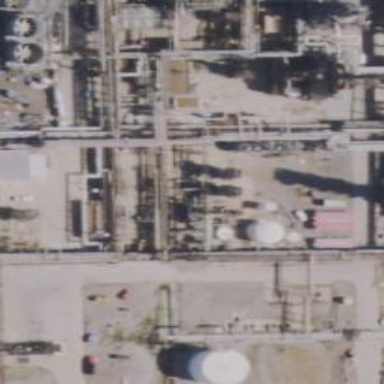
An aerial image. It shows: Storage tank that is man-made.